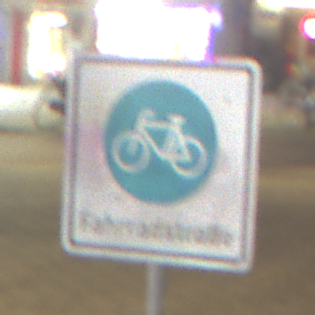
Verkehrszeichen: BeginnFahrradstrasse
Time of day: Night
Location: Outdoor (Urban)
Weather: Clear
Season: NotSpecified
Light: Artificial